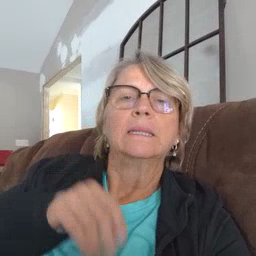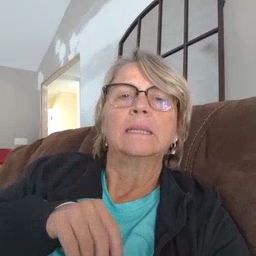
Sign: cat